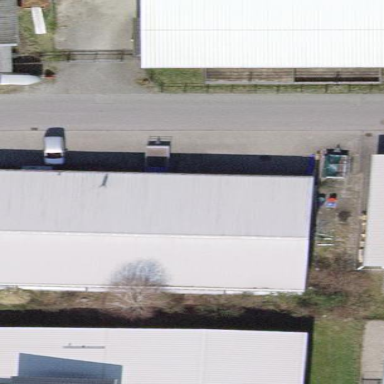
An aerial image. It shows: Commercial building.